Interaction volume radius: 10 \u00c5
Interaction volume height: 10 \u00c5
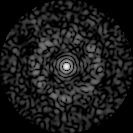
Disorder parameter: 0.8316